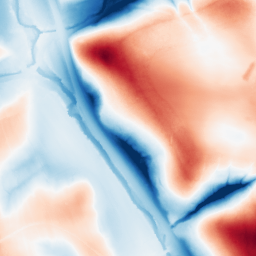
Category: trend_removal
Decomposition family: local_polynomial
Decomposition parameters: window_size: 101
degree: 1
Upsampling method: lanczos
Upsampling parameters: scale: 8
Upsampling scale: 8